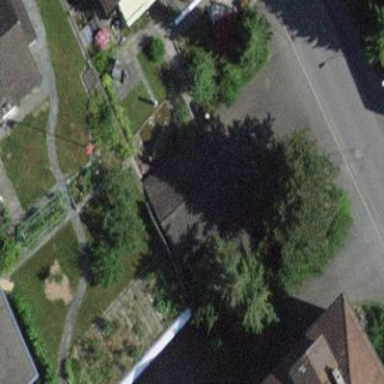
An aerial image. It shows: Group of garages.